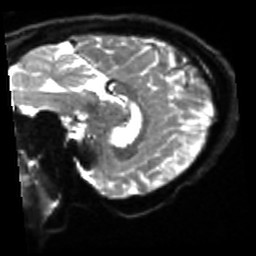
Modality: sbref
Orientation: sagittal
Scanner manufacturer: siemens
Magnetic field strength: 3 T
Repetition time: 4 s
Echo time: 0.0594 s